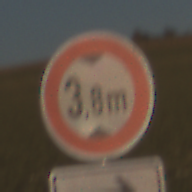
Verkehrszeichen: TatsaechlicheHoehe
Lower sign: RichtungsangabeDurchPfeile5
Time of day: SunriseSunset
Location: Outdoor (Nature)
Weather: PartlyCloudy
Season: NotSpecified
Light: Natural